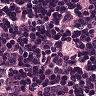
Metastatic tissue present: no